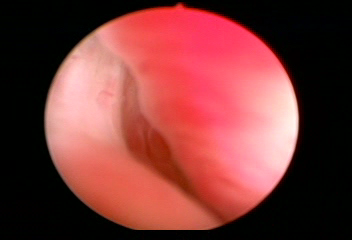
Modality: WLC
Class: Normal mucosa
Bladder cancer association: No